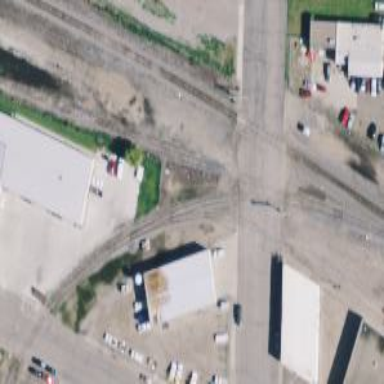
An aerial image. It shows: Railway siding for service.